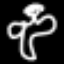
Label: angel